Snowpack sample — Rabbit Ears Pass, Jackson County, Colorado, USA (12/17/25, 1:08 PM MST)
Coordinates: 40.387, -106.625
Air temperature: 34 °F
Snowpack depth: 46 cm
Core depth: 10 cm
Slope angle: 6°, slope face: 165°
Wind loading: medium
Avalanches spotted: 0
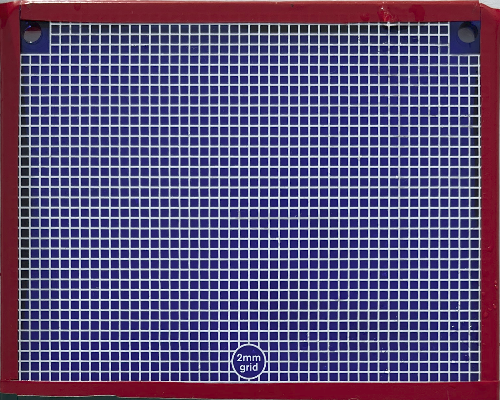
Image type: profile
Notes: No avalanches spotted nearby, although collected in a meadowy area with minimal risk on this face of the pass.